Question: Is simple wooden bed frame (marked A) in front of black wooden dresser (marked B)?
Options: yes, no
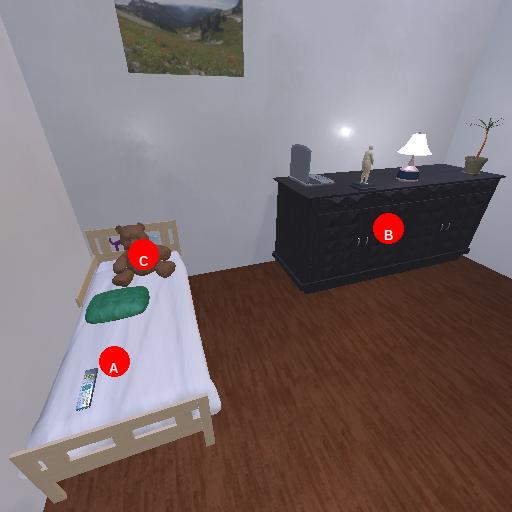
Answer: yes